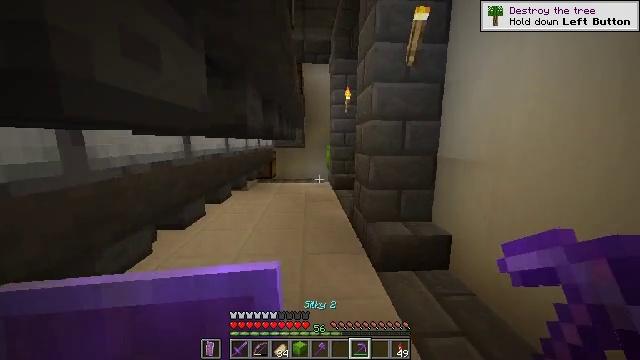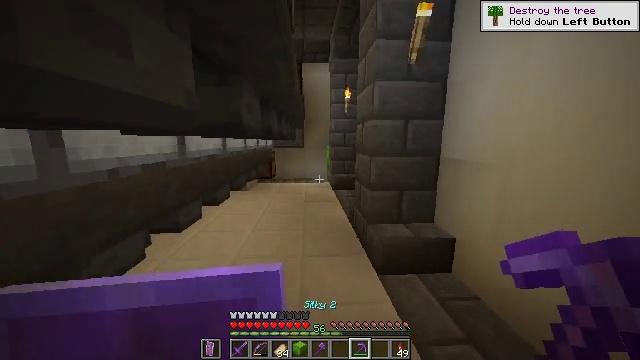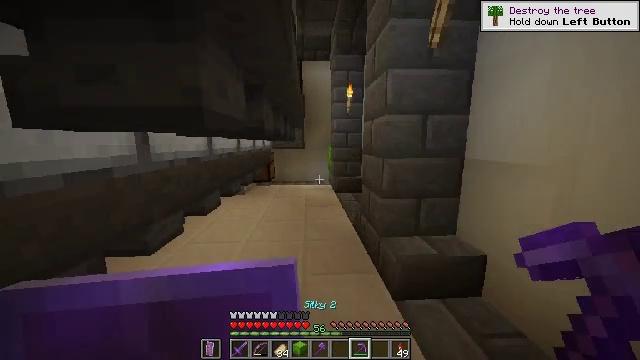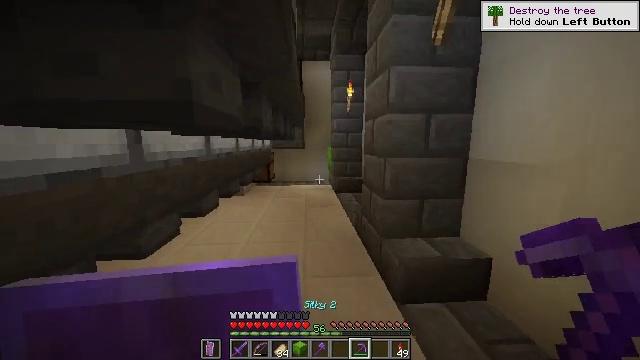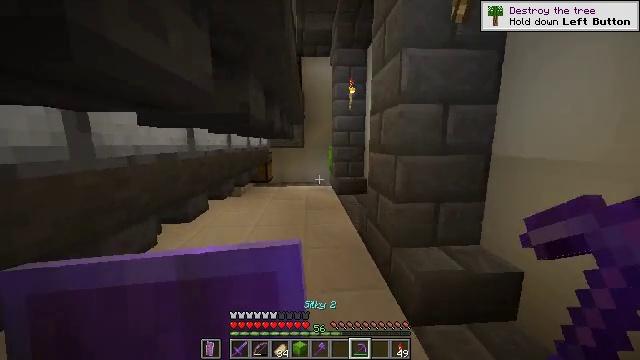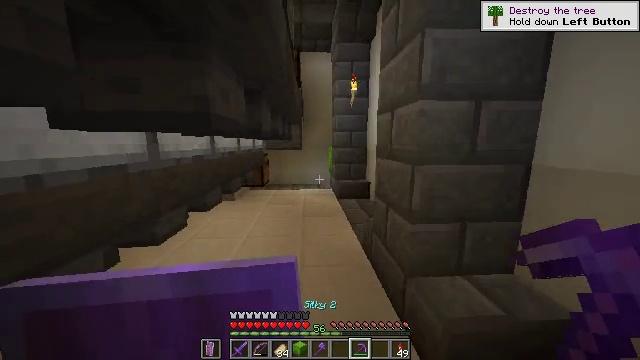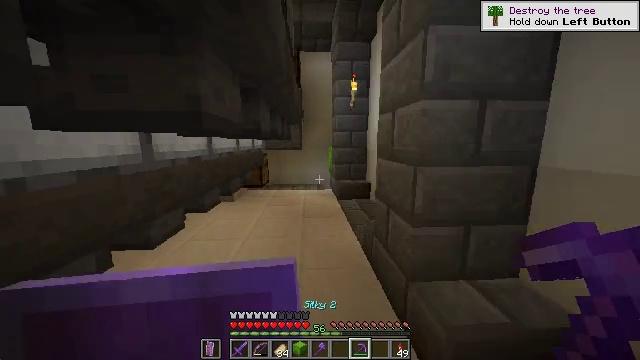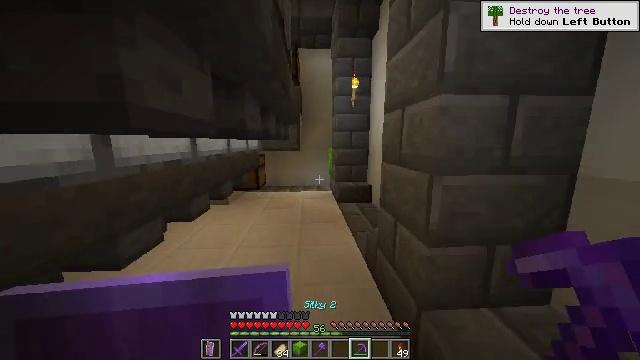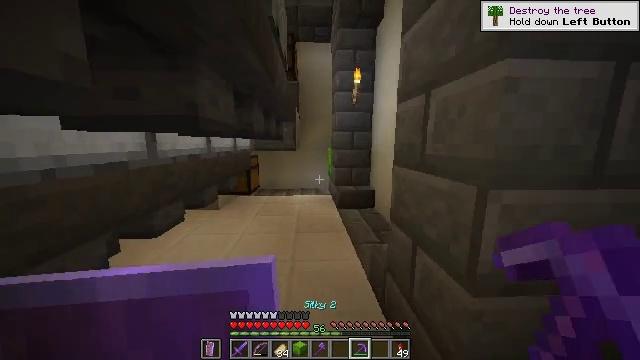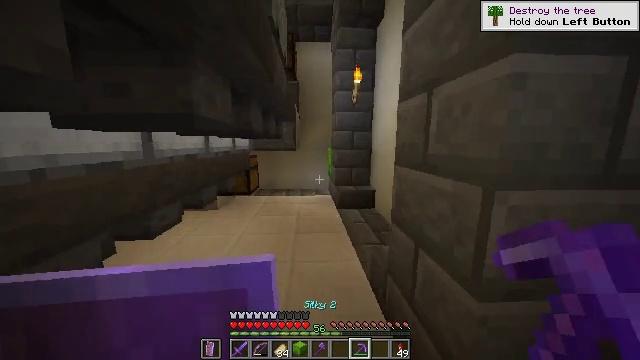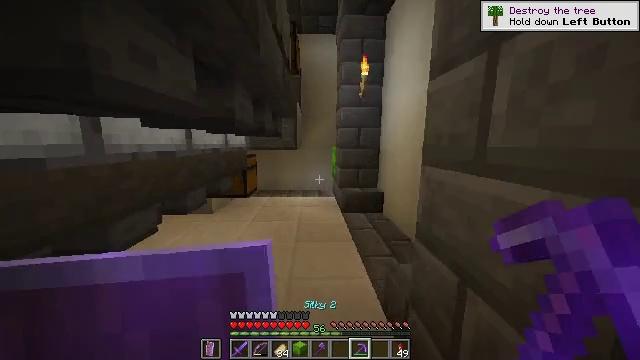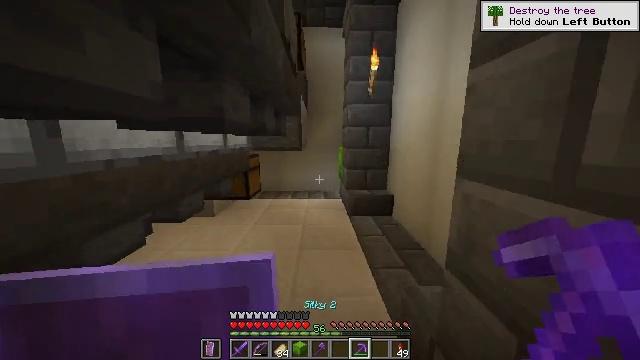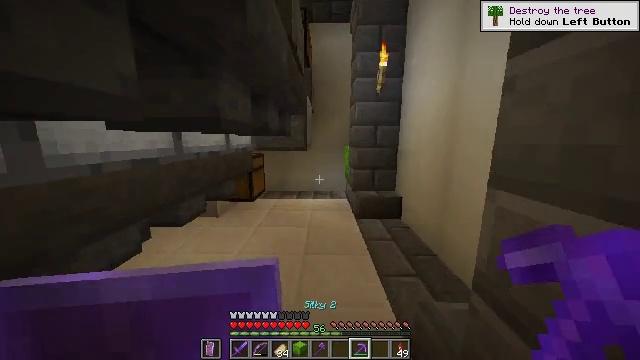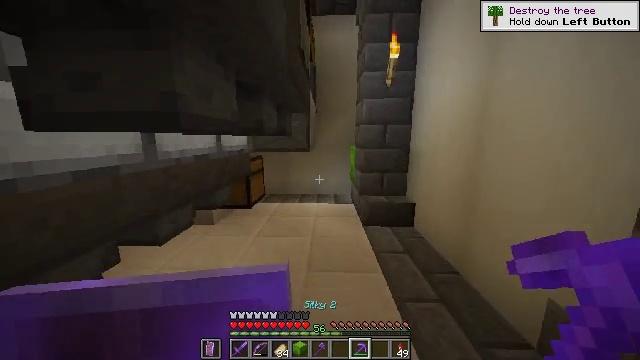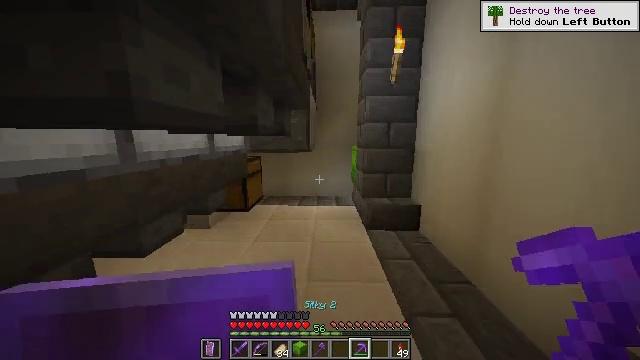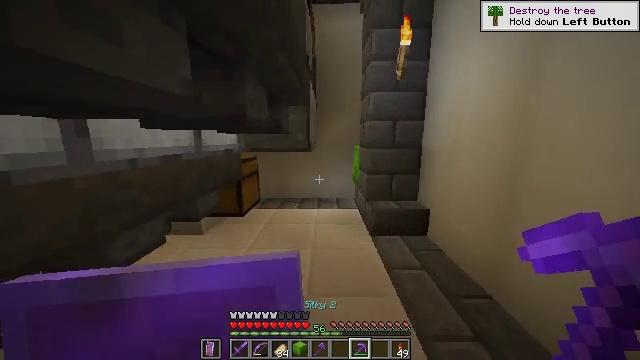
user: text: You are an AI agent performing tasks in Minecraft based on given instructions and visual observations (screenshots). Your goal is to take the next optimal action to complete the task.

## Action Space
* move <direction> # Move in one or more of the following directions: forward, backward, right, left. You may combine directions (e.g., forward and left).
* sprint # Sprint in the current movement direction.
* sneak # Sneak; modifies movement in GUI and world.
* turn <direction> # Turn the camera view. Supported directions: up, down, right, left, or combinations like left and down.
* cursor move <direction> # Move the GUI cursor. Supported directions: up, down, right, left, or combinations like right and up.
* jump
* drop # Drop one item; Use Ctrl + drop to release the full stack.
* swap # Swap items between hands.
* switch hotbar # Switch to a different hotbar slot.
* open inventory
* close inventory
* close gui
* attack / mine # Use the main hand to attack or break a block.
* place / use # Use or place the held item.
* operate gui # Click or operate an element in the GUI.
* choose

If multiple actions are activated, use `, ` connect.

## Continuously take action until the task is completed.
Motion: motion action
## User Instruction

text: Smash the lime shulker box to carry it in your inventory.
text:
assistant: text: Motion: move forward, sprint
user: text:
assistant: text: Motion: move forward, sprint
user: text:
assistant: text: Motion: move forward, sprint
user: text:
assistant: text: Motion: move forward, sprint
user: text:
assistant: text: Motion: move forward, sprint
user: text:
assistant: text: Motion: move forward, sprint
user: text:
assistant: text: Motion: move forward, sprint
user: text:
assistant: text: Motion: move forward, sprint
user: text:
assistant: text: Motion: move forward, sprint
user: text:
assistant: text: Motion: move forward, sprint, turn left
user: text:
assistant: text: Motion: move forward, sprint, turn left
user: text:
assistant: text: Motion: move forward, sprint, turn left
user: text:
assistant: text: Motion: move forward, sprint
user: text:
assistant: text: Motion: move forward, sprint
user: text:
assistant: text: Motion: move forward, sprint
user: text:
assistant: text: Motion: move forward, sprint
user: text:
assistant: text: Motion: move forward, sprint
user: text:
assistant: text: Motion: move forward, sprint
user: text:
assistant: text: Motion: move forward, sprint
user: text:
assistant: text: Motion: move forward, sprint
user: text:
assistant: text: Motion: move forward, sprint, turn right
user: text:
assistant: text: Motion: move forward, sprint, turn right and down
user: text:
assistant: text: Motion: move forward, sprint, turn right and down
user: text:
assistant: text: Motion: move forward, sprint
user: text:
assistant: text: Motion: move forward, sprint
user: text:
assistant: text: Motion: move forward, sprint
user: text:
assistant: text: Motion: move forward, sprint, turn down
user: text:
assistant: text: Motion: move forward, sprint
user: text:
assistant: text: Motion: move forward
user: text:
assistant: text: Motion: no_op